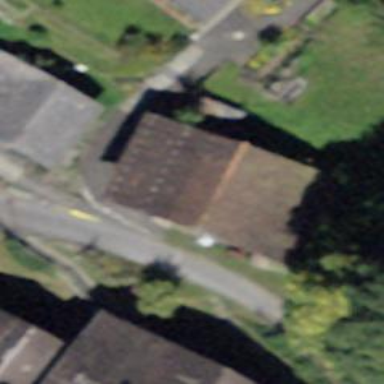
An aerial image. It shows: Rural barn.